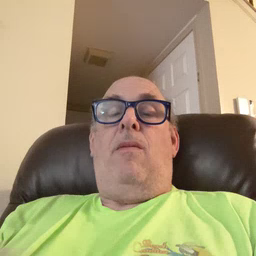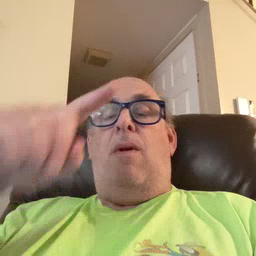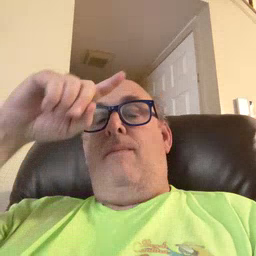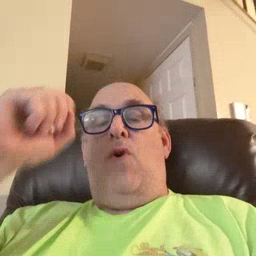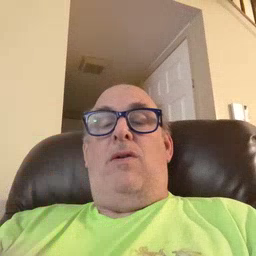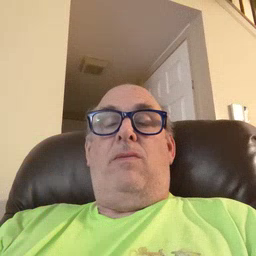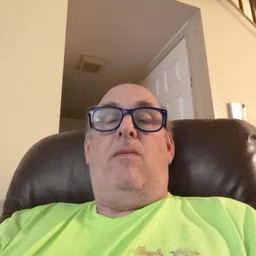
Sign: because